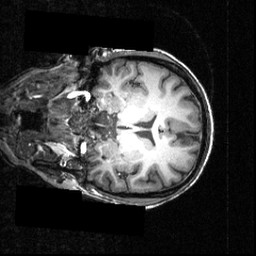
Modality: T1w
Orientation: coronal
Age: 23
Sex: female
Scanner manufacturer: siemens
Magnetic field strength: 3.951 T
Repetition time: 1.5 s
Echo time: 0.00335 s